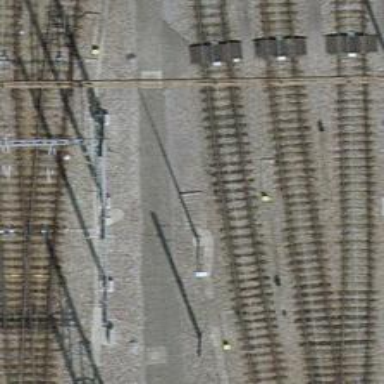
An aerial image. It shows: Single-track electrified railway service yard with contact line for trains.